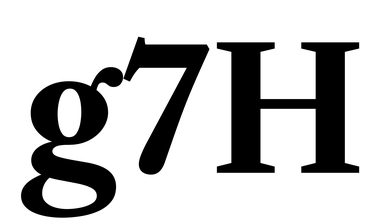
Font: LibreCaslonText_Bold